Question: I need to know that how can I pick a certain address to store my data.
For example, as you can see in the image, how can I store '4' in '0x20' instead of '0'?

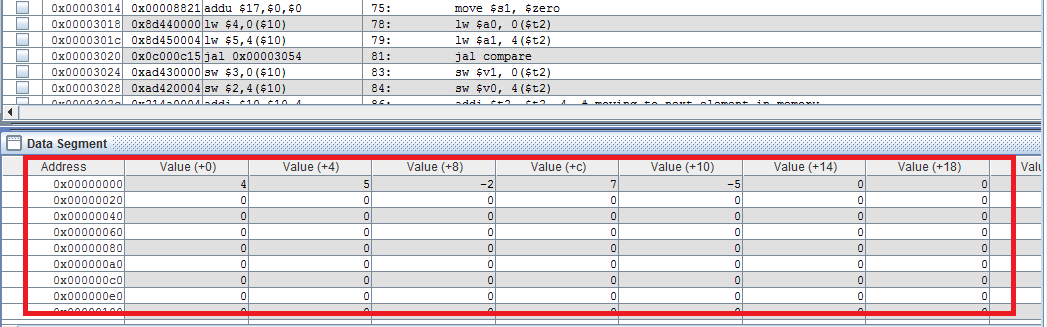
Answer: without using pseudoinsctructions
'''
lui $s1, 0x0000
ori $s1, $s1, 0x0020
addi $s2, $zero, 4
sw $s2, ($s1)
'''
---
if the answer works for you hit that accepted answer tick:)